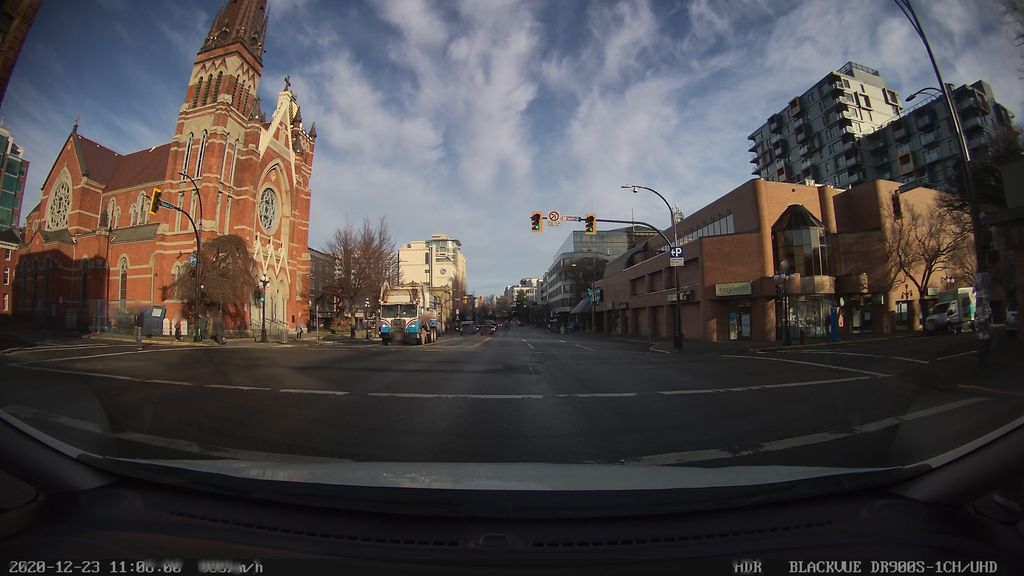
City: victoria